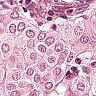
Metastatic tissue present: yes